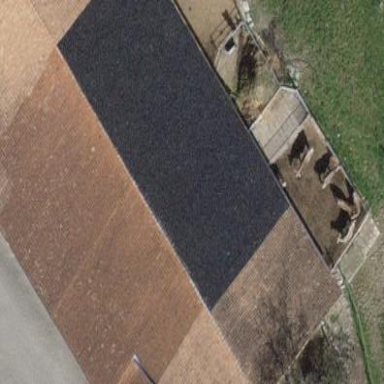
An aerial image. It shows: Rural barn.